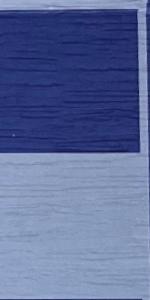
Label: Empty